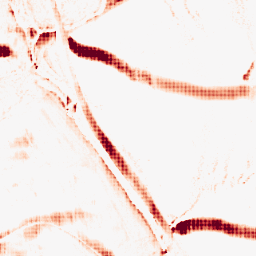
Category: morphological
Decomposition family: morphological_rect
Decomposition parameters: operation: opening
width: 5
height: 20
Upsampling method: sinc_hamming
Upsampling parameters: scale: 4
kernel_size: 4
Upsampling scale: 4